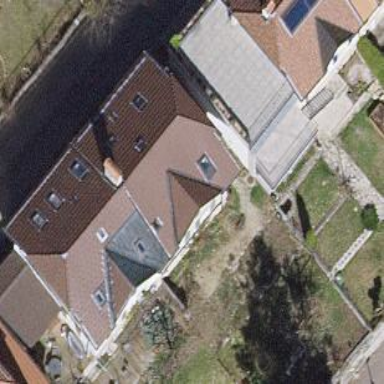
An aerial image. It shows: Semidetached house.